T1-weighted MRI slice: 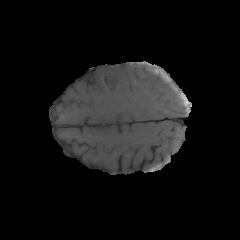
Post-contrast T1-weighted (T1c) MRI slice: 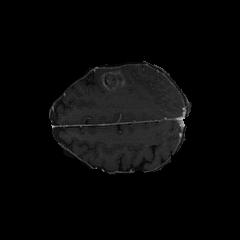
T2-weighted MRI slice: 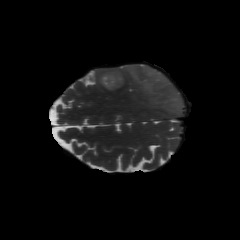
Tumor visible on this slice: yes